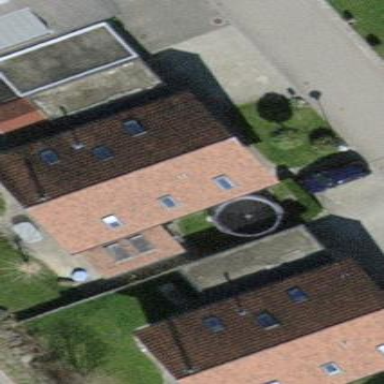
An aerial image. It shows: Detached building.